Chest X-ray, PA view. Patient: 52 years old, sex F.
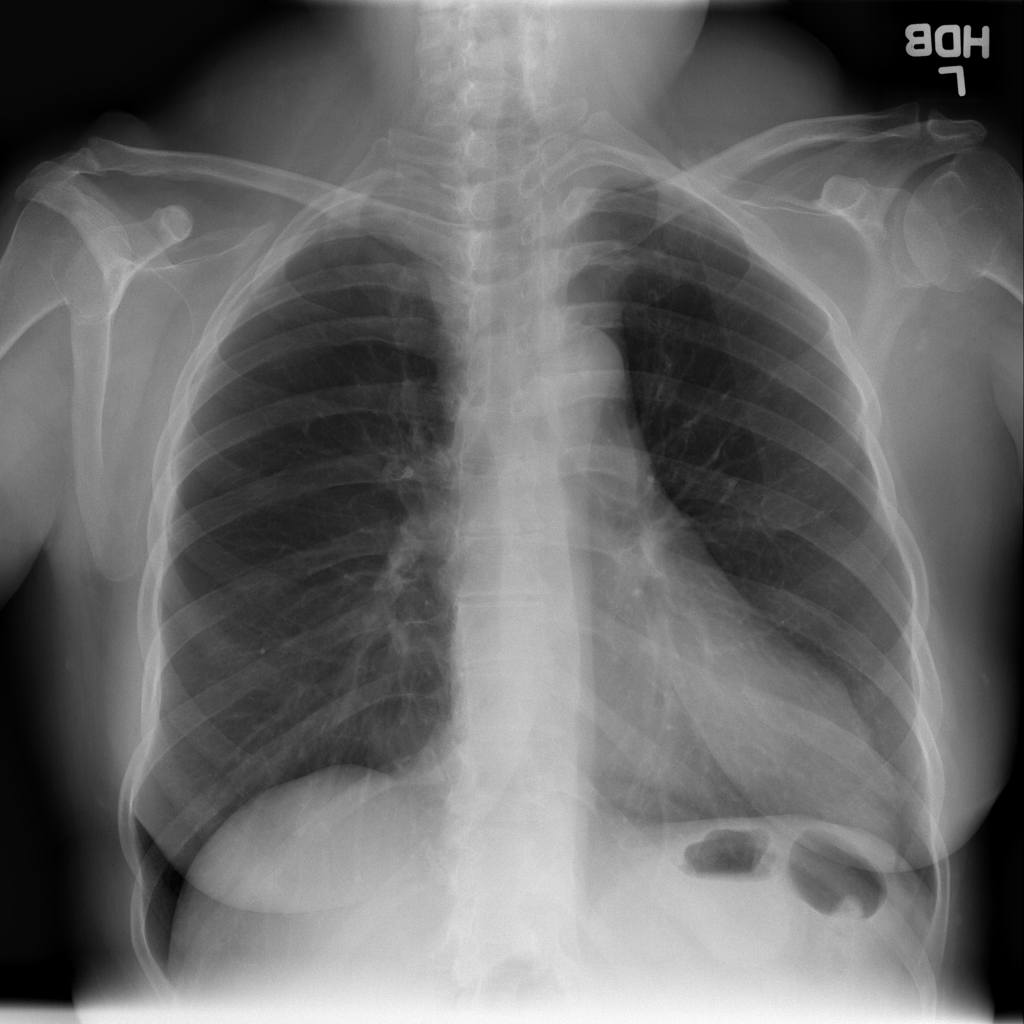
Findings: Effusion